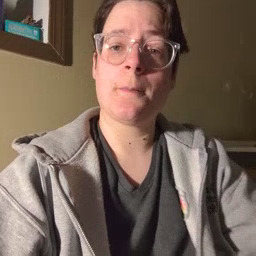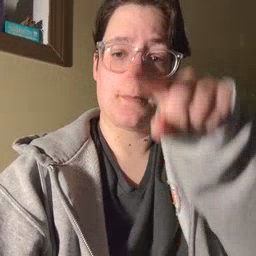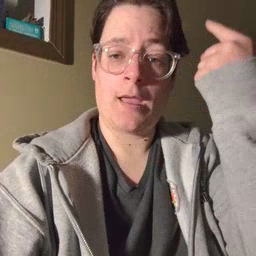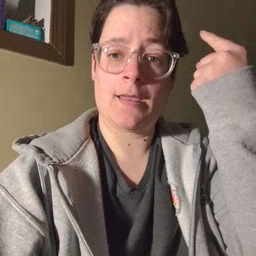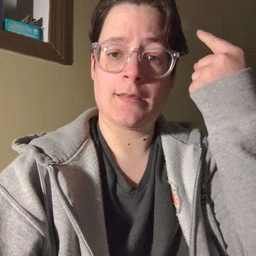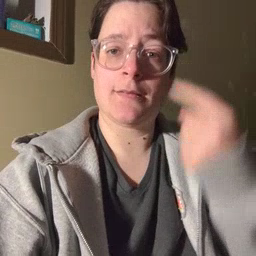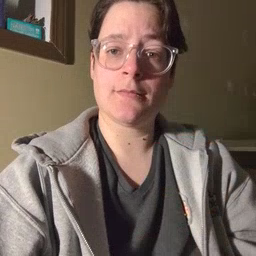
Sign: black